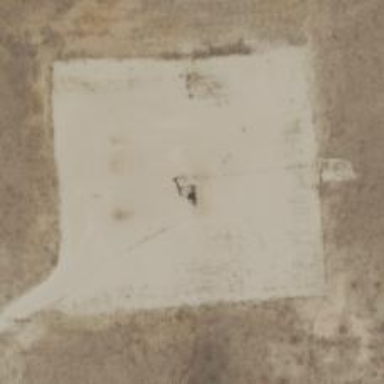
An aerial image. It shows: Petroleum well.